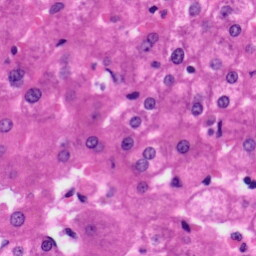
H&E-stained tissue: Liver